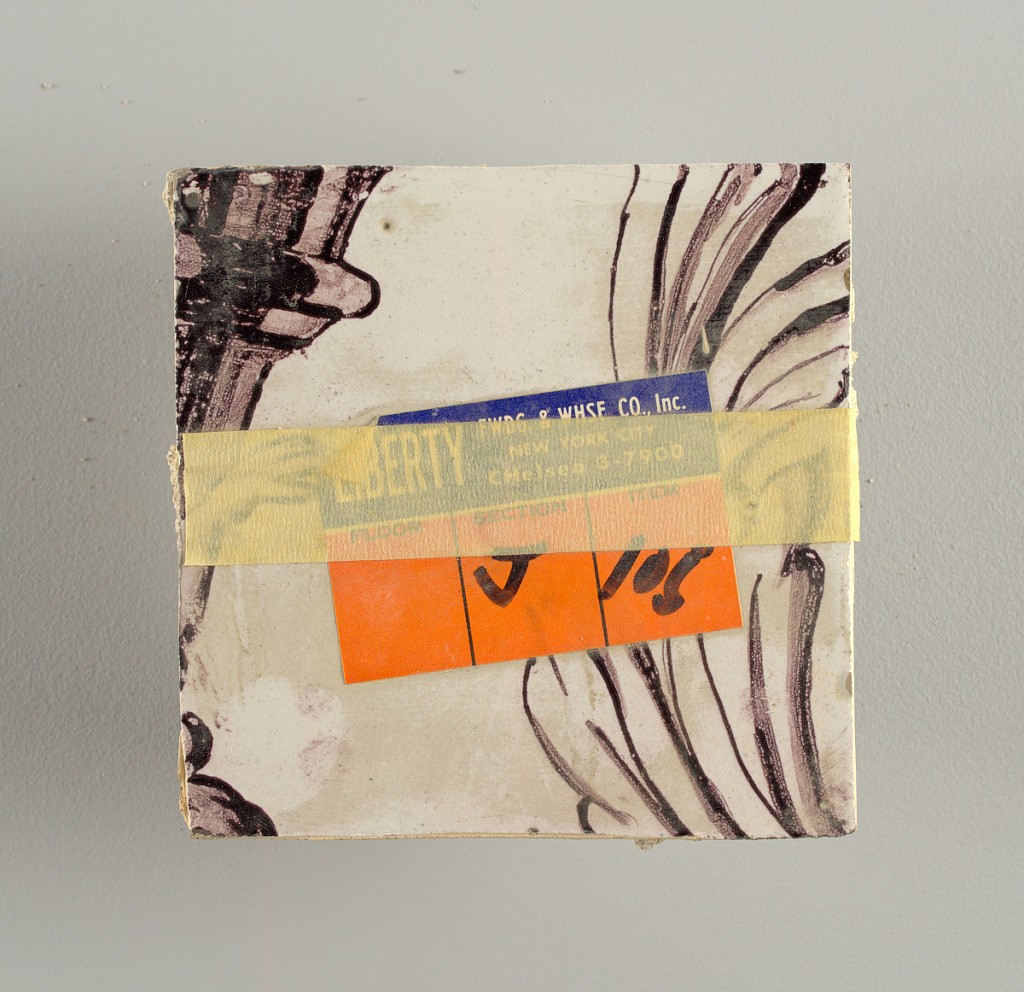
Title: Wall facing
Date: ca. 1725
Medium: tin-glazed earthenware, underglaze
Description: Two vertical rectangles, twenty-three tiles high.  A) Nine tiles wide at top; seven tiles wide at bottom.  B) Ten and one-half tiles wide.

Arabesque design of foliage.  A) with centered figure of Justice under a canopy.  B) with centered urn.